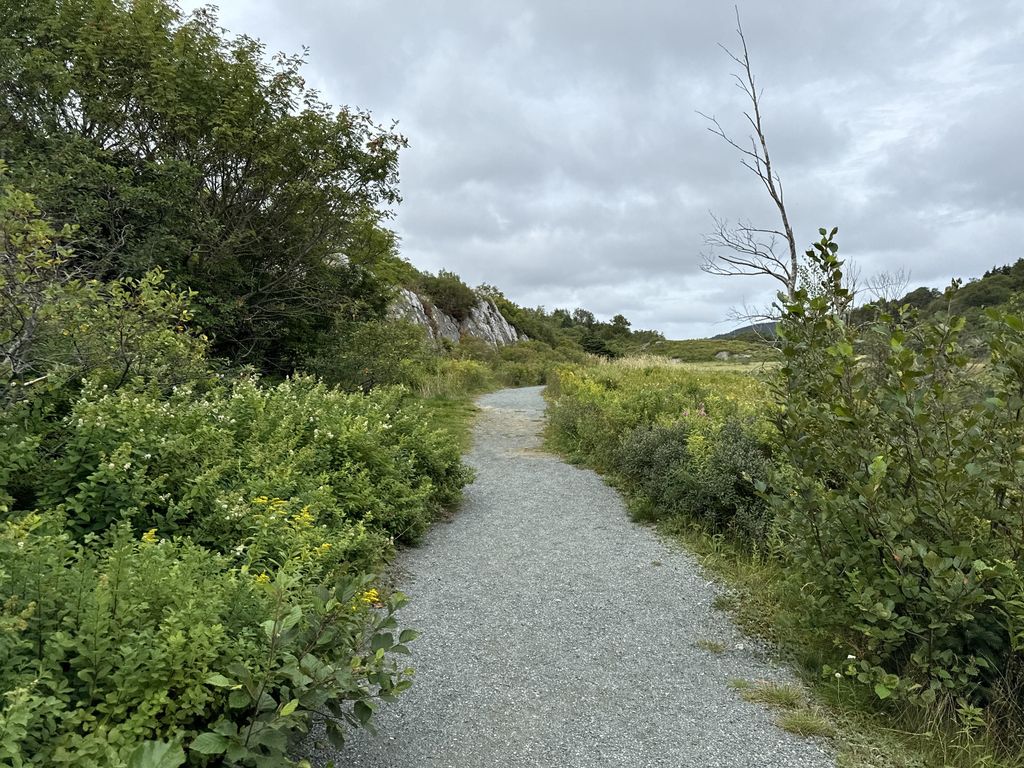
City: st_johns